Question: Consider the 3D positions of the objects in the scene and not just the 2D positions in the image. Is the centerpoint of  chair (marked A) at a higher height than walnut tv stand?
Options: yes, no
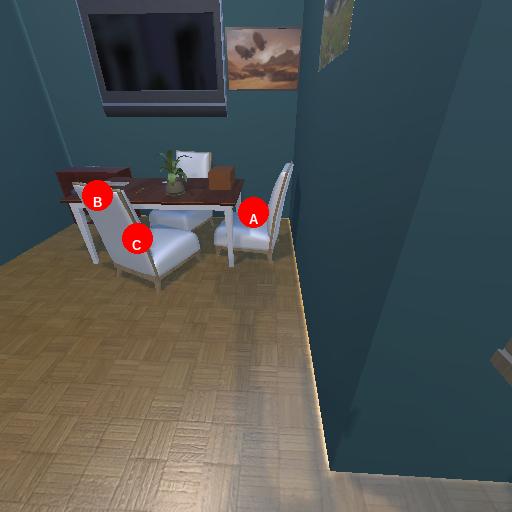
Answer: yes